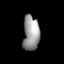
Tissue: lung
Cell type: Epithelial cells
Senescence score: 0.2187
Nuclear area (px): 550
Mean DAPI intensity: 153.449